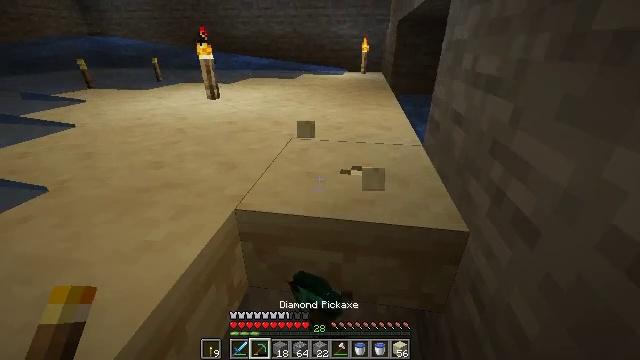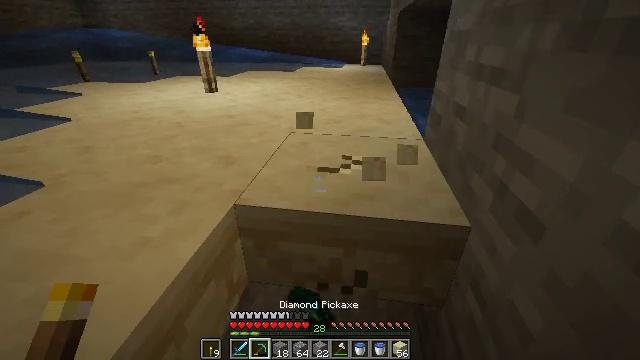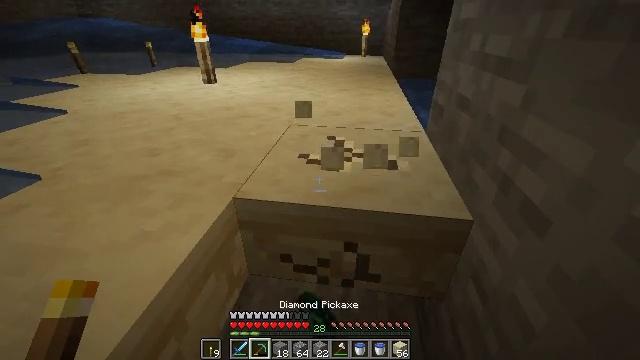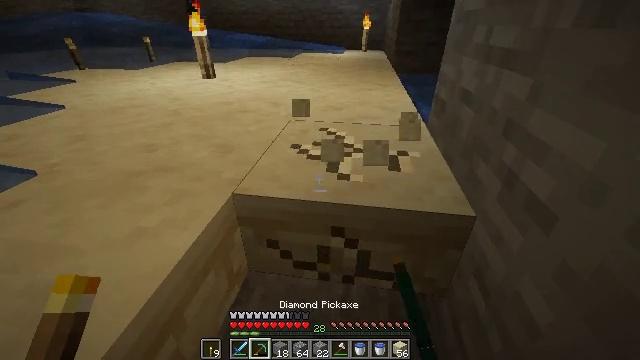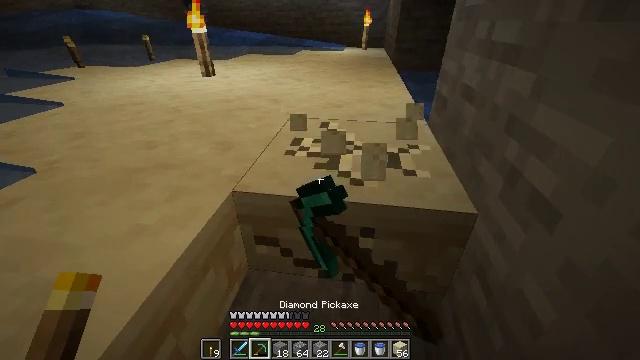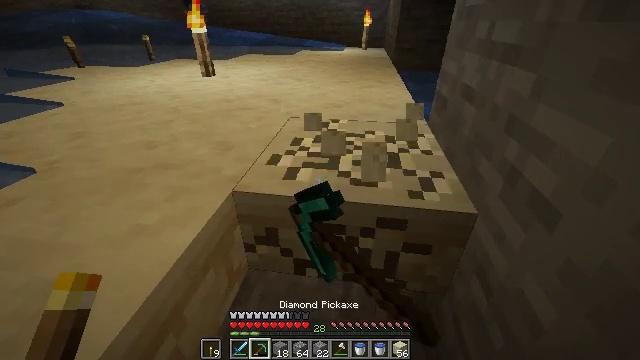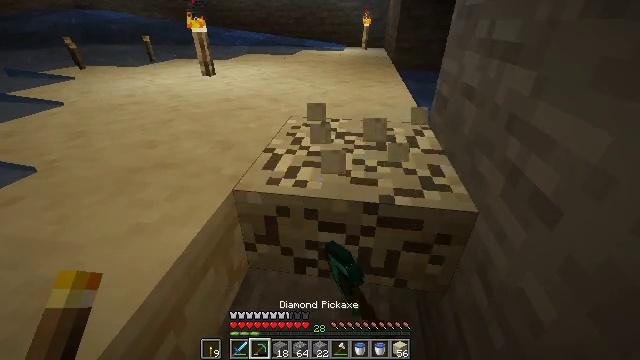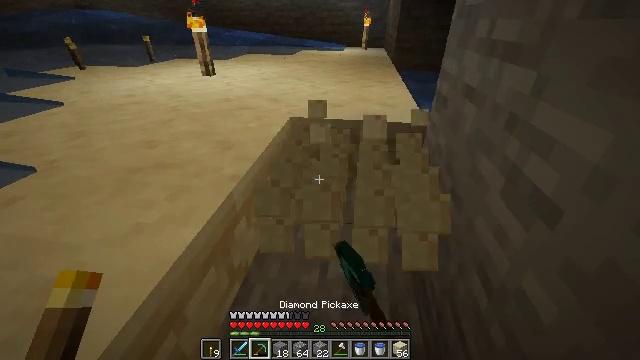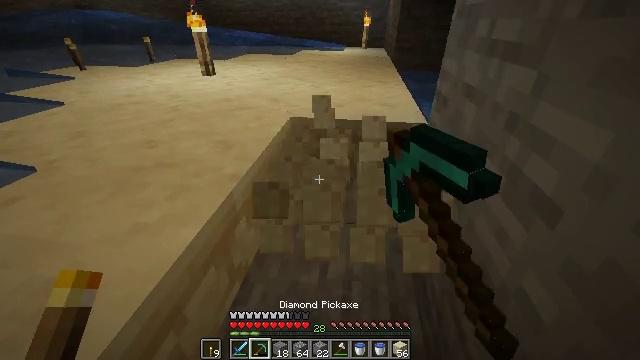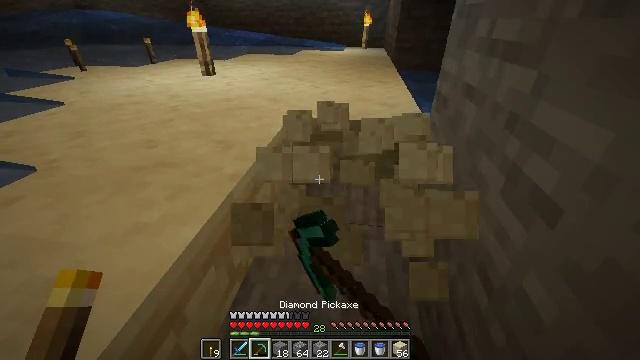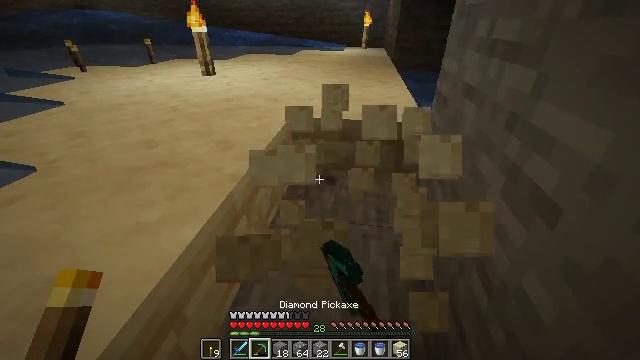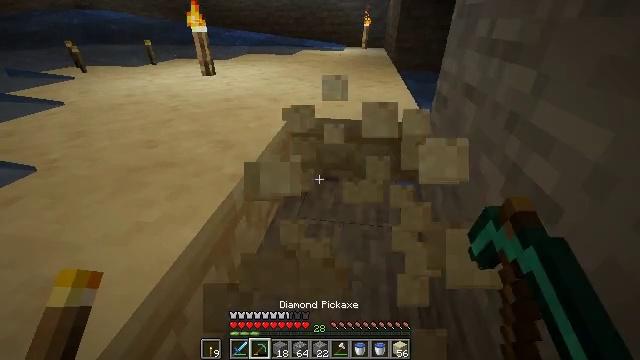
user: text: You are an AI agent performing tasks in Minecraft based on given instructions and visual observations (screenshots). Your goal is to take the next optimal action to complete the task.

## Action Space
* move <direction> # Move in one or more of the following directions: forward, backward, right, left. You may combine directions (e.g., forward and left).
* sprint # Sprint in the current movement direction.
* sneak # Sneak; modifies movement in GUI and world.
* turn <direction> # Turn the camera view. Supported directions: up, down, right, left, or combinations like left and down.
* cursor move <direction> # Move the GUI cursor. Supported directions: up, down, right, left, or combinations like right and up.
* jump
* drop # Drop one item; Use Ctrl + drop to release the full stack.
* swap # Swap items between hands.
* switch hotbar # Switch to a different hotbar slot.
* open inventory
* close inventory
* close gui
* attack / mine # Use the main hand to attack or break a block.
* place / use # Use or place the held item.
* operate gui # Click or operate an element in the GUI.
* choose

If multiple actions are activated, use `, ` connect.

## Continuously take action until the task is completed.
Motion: motion action
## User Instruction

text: Collect the sandstone slab from the structure.
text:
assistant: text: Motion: turn down, attack / mine
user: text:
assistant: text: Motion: turn down, attack / mine
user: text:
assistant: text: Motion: attack / mine
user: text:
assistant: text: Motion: attack / mine
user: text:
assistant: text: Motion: attack / mine
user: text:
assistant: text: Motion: attack / mine
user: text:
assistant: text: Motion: attack / mine
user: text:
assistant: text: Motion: attack / mine
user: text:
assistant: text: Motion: attack / mine
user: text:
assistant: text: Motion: attack / mine
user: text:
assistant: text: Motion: attack / mine
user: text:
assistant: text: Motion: attack / mine